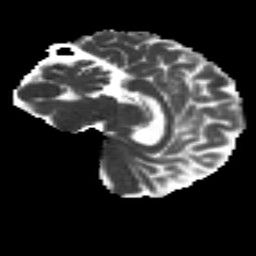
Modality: MD
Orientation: sagittal
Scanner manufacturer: siemens
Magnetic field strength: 3 T
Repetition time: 4.16 s
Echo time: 0.0806 s